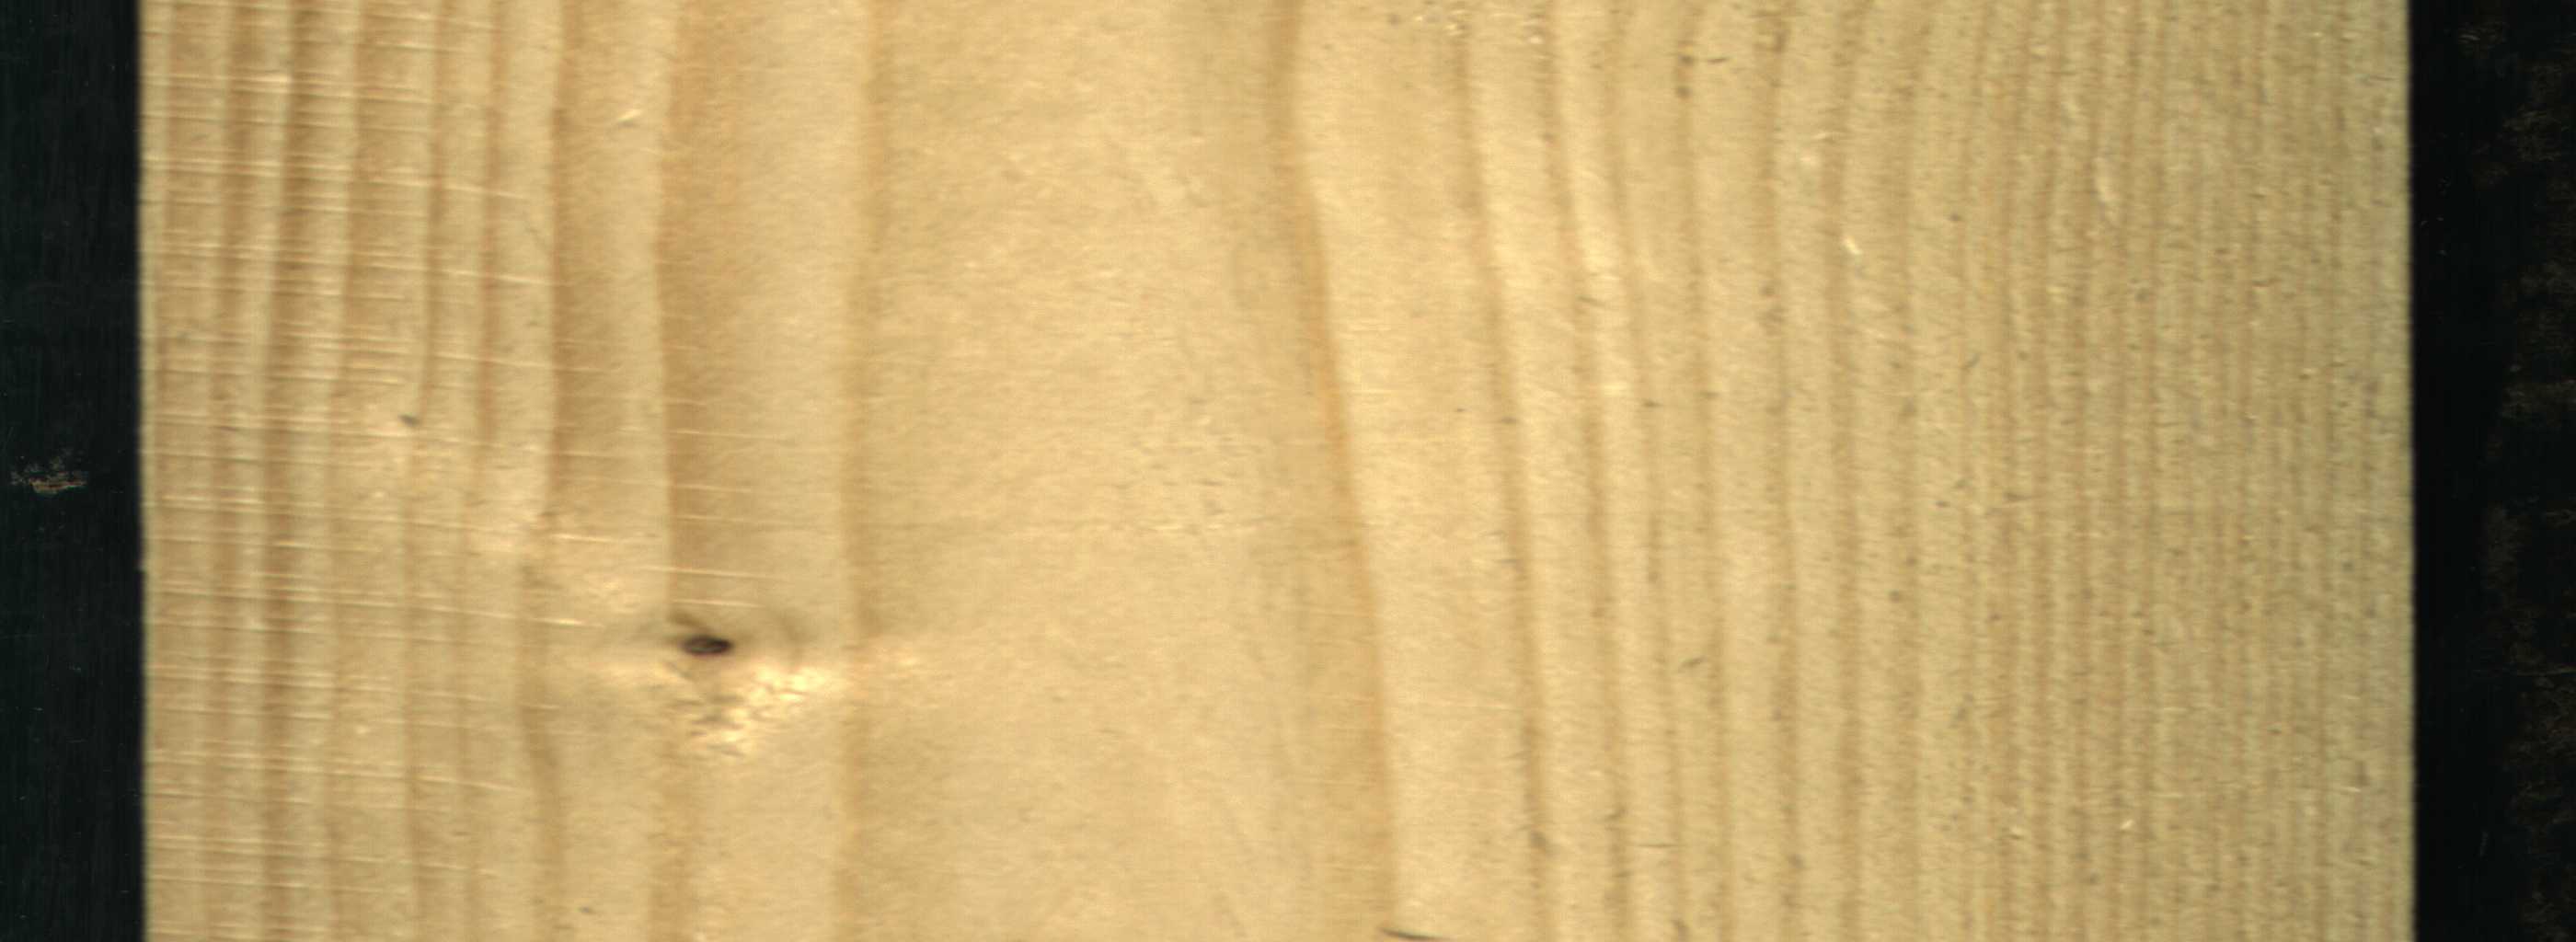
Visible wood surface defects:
Live_Knot